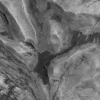
Atmospheric dust classification: not_dusty